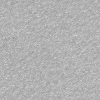
Atmospheric dust classification: not_dusty